Aerial crown-view tile of a tropical tree (Barro Colorado Island, Panama), acquired 20250616:
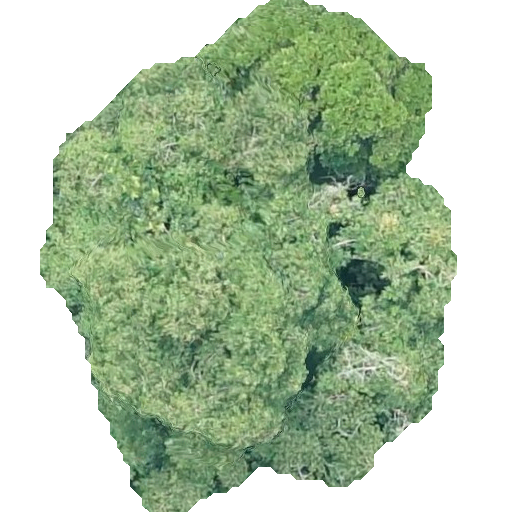
Species: Virola surinamensis
GBIF accepted scientific name: Virola surinamensis
Crown area: 224.174 m²